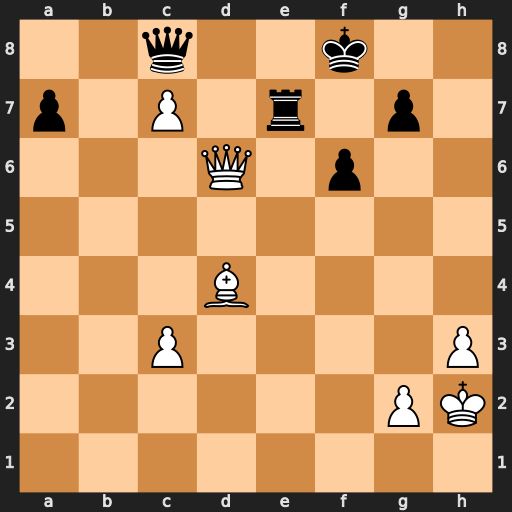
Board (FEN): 2q2k2/p1P1r1p1/3Q1p2/8/3B4/2P4P/6PK/8
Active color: w
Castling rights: -
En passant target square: -
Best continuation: Bc5 Kg8 Qxe7